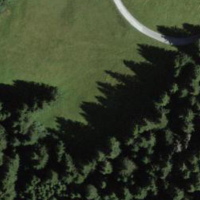
EUNIS habitat code: 43
Species observed at this site:
Dactylorhiza majalis